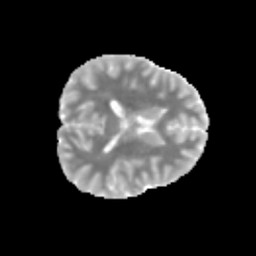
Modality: MD
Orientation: axial
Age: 11
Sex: male
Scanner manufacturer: siemens
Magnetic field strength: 3 T
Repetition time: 3.8 s
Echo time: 0.07 s